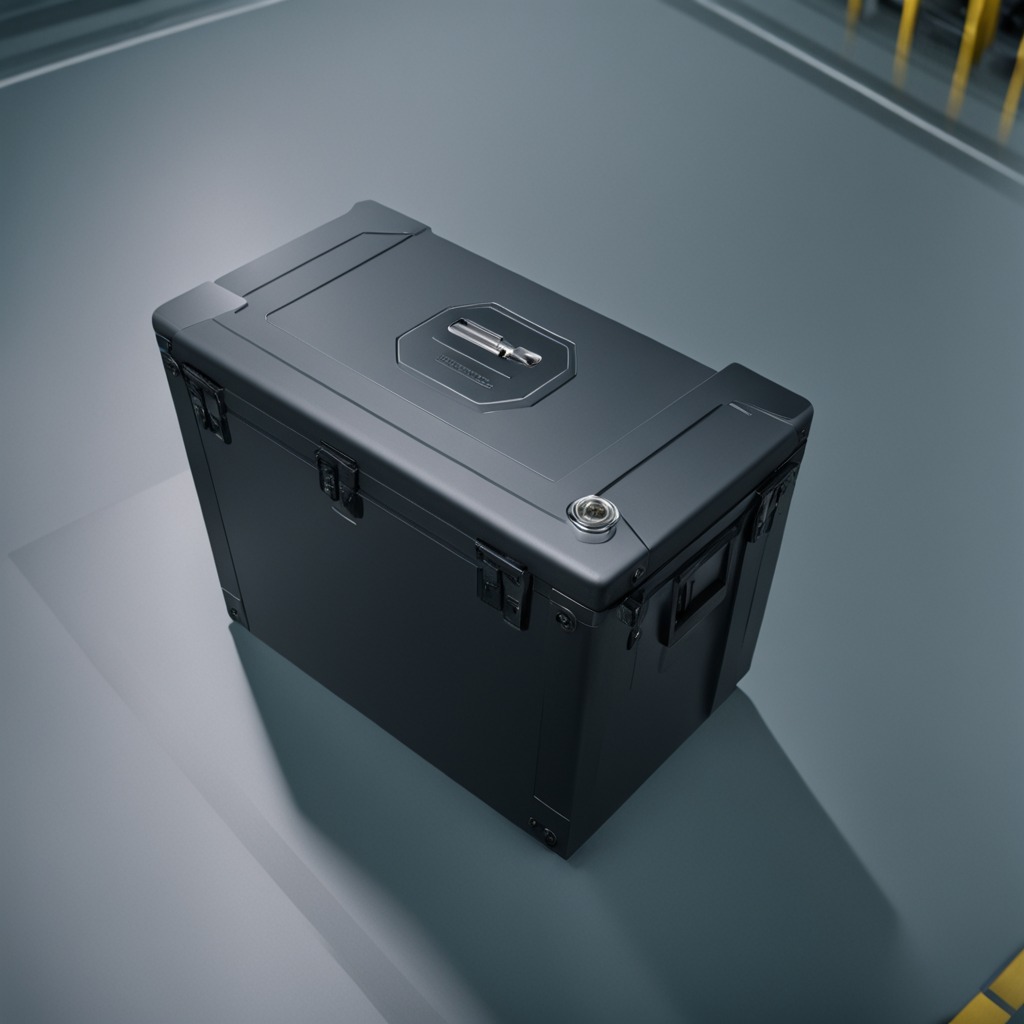
A metal nut is lying on the toolbox surface.